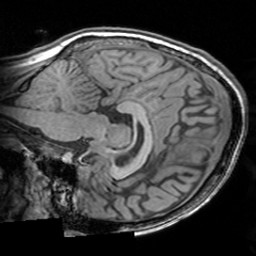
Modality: T1w
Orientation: sagittal
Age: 29
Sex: female
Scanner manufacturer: siemens
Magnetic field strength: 3 T
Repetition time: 1.63 s
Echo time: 0.00311 s